Question: So recently, I have begun using SFML to make games in Visual Studio.
After setting everything up, and writing some sample code, I devised this:
'''
#include <SFML/Graphics.hpp>
int main()
{
sf::RenderWindow window(sf::VideoMode(600, 600), "Move the Shape");
sf::CircleShape shape(100.f);
shape.setFillColor(sf::Color::Green);
while (window.isOpen())
{
sf::Event event;
while (window.pollEvent(event))
{
if (event.type == sf::Event::Closed)
window.close();
}
window.clear();
window.draw(shape);
window.display();
}
return 0;
}
'''
The program produces the following result:

How do I place the circle in the center? I want to set up some code after that lets the user move the circle with the keyboard's arrow keys, so I need the circle in the center.
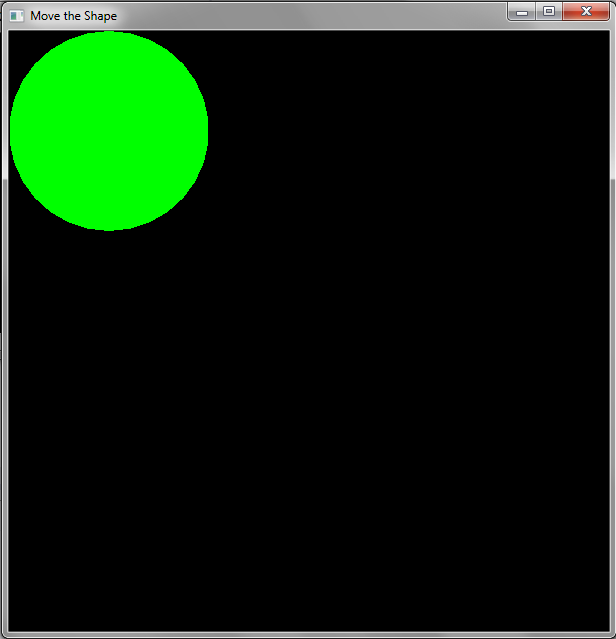
Answer: You need to set the position of 'shape' with <URL>, so you can calculate the x and y that the circle needs to be moved to be centered. I'll leave that as an exercise for you.
You may also want to consider setting the origin of your circle so that you can position it by its center point (see <URL>.